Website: bh-photo
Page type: billing-address
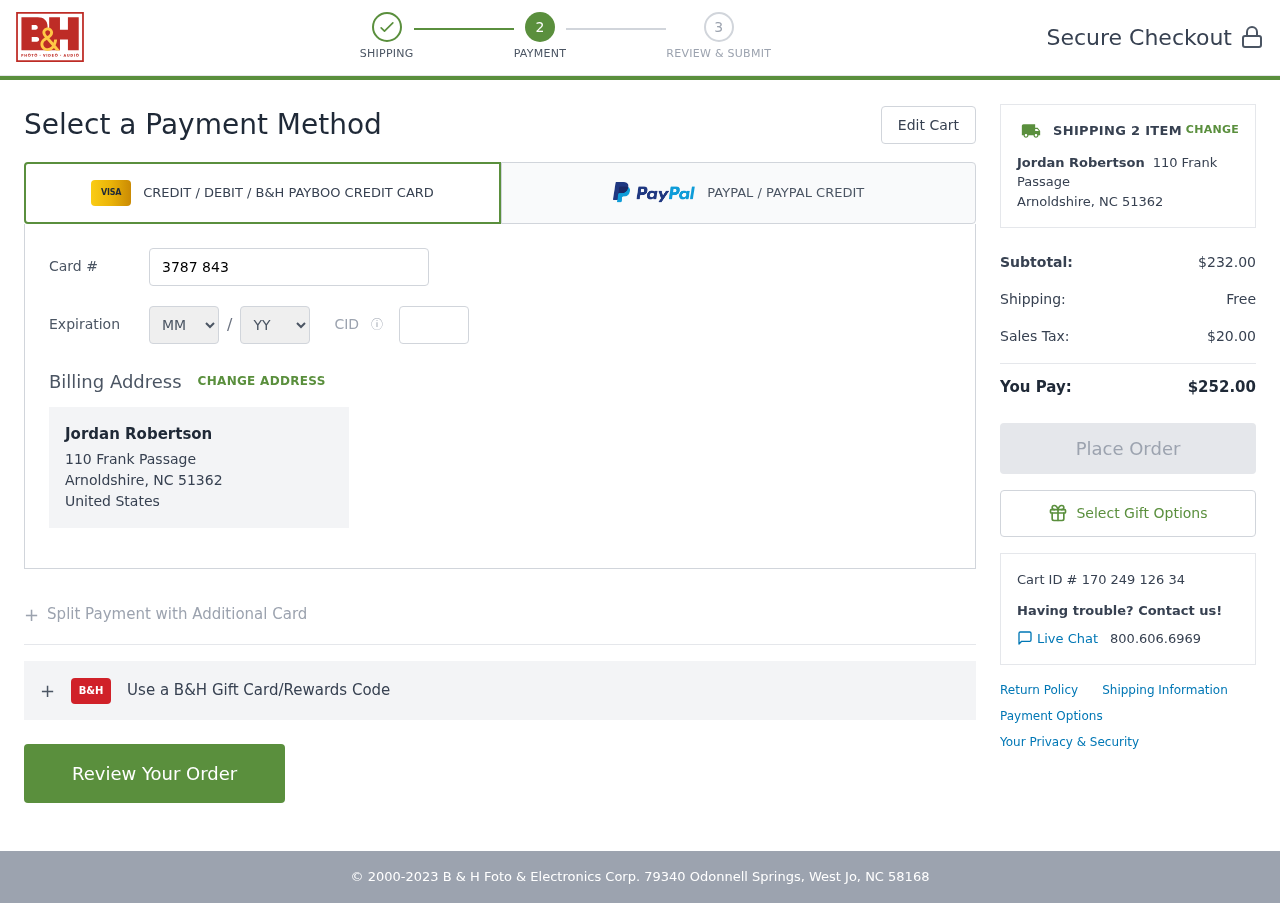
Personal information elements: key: PII_CARD_CVV
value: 6615
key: PII_CARD_EXPIRY_MONTH
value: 05
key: PII_CARD_EXPIRY_YEAR
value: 30
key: PII_CARD_NUMBER
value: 3787 8436 4241 631
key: PII_CITY_STATE_ZIP
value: Arnoldshire, NC 51362
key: PII_COUNTRY
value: United States
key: PII_FULLNAME
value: Jordan Robertson
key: PII_STREET
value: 110 Frank Passage
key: PII_FULLNAME2
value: Jordan Robertson
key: PII_STREET2
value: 110 Frank Passage
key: PII_CITY_STATE_ZIP2
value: Arnoldshire, NC 51362
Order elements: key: ORDER_NUM_ITEMS
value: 2
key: ORDER_SUBTOTAL
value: $232.00
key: ORDER_SHIPPING_COST
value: Free
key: ORDER_TAX
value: $20.00
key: ORDER_TOTAL
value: $252.00
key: ORDER_ID
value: Cart ID # 170 249 126 34